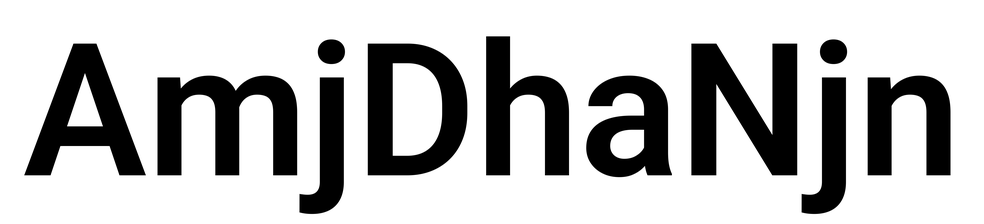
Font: Roboto_SemiBold